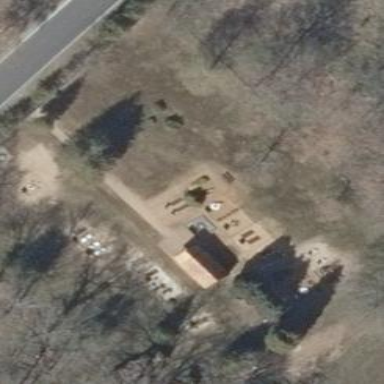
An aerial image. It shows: Cemetery.